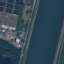
Label: River